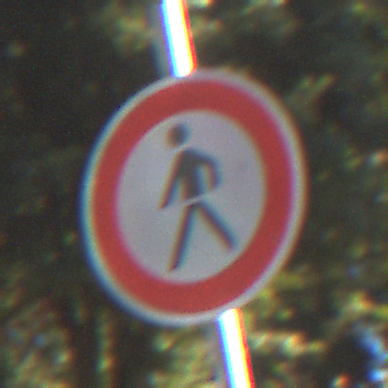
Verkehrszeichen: VerbotFussgaenger
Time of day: MorningAfternoon
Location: Outdoor (Suburban)
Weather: Clear
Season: NotSpecified
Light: Natural